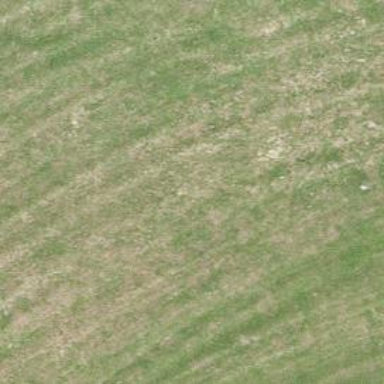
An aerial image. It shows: Grass track with grade5 track type.